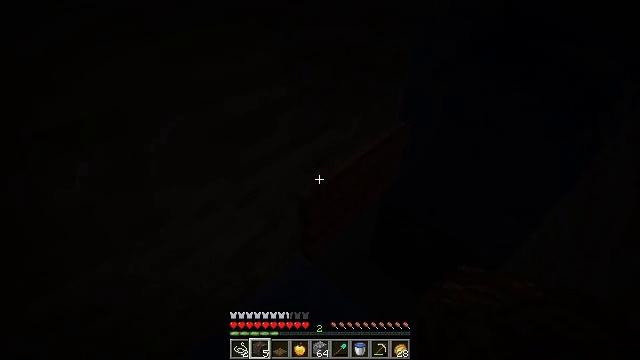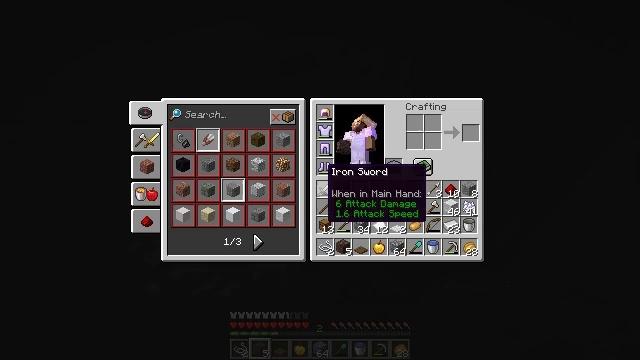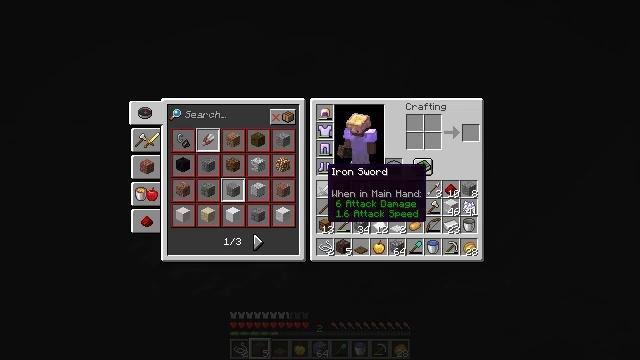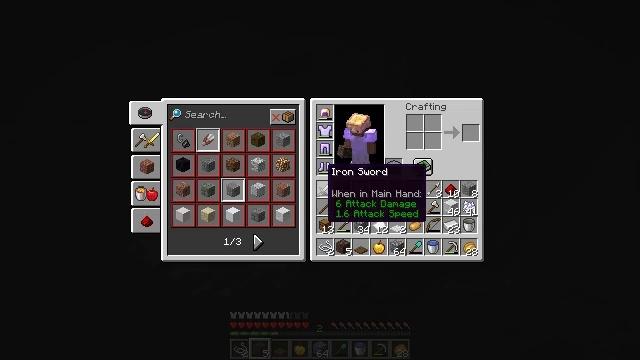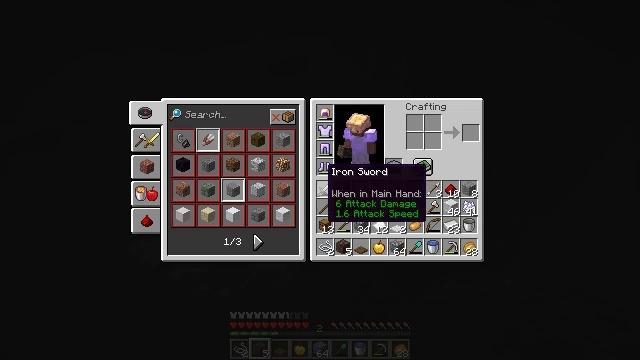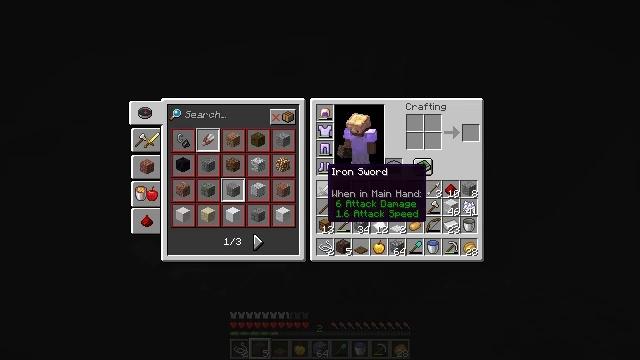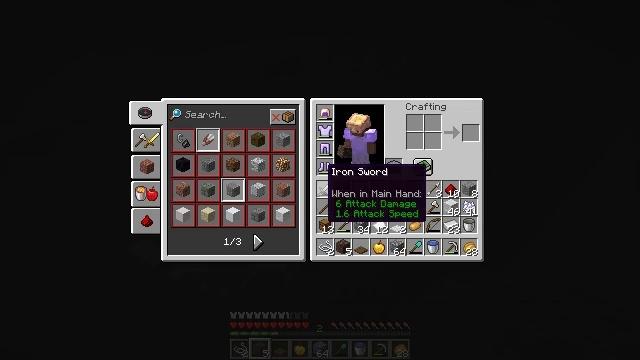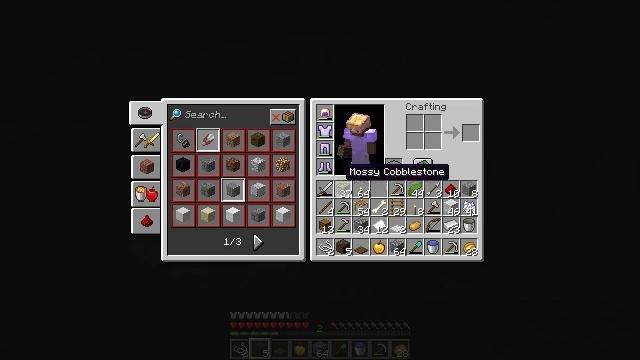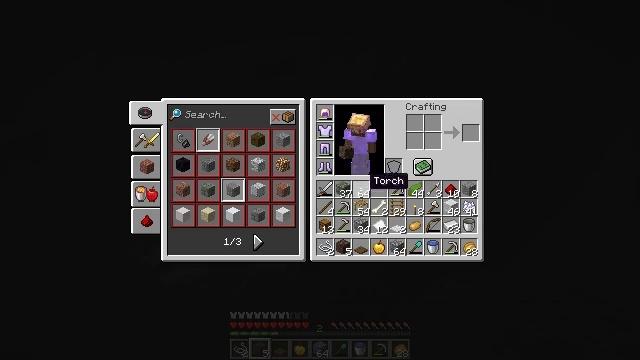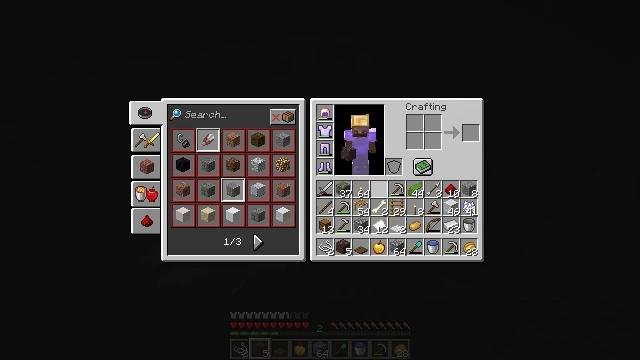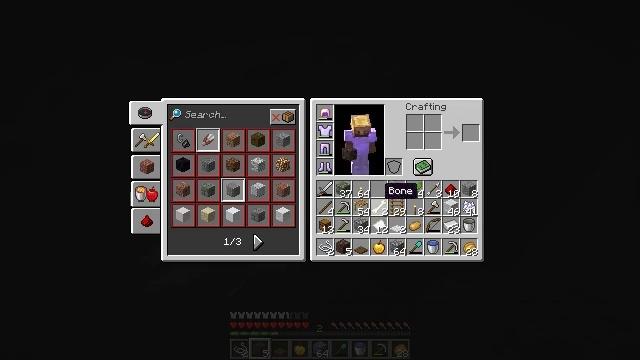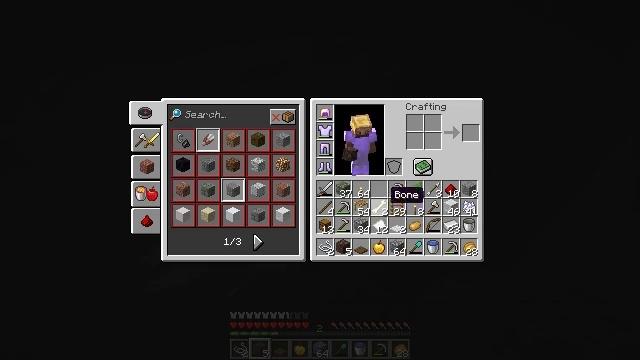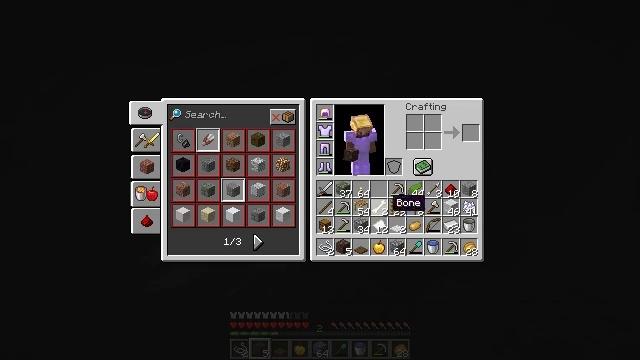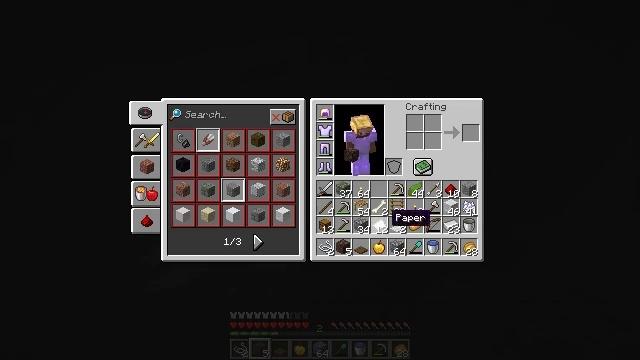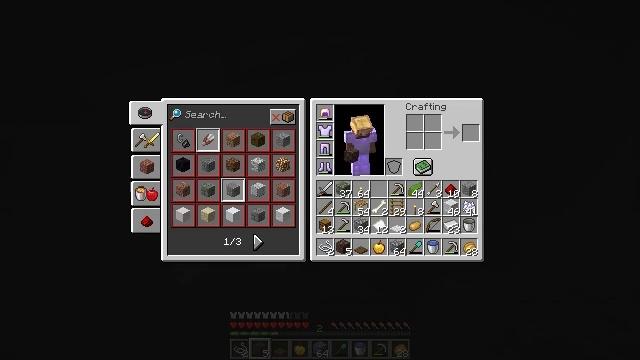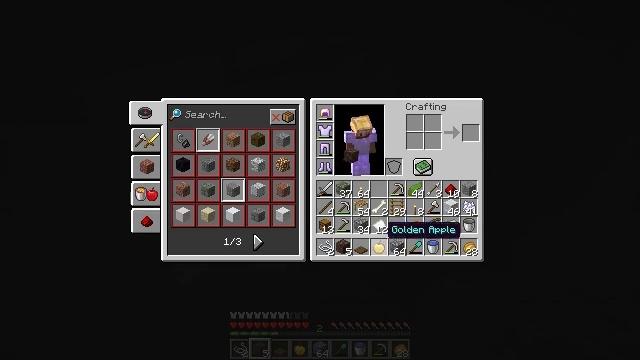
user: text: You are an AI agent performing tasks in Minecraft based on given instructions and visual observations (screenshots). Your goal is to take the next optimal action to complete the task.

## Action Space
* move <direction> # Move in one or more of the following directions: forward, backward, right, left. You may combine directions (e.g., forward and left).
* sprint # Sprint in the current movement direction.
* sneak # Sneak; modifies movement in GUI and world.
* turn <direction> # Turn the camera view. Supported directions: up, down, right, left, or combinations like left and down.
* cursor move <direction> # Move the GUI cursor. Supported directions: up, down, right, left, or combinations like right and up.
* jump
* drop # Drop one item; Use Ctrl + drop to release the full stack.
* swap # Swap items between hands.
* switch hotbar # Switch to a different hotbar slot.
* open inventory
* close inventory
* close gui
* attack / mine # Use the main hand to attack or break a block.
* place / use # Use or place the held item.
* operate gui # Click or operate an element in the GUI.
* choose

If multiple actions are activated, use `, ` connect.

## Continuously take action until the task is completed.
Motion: motion action
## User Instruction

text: Mine jungle wall sign from the wall.
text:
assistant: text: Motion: open inventory
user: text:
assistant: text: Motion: open inventory
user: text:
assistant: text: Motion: open inventory
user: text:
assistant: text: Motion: open inventory
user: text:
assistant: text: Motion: no_op
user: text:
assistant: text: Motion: no_op
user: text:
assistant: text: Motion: cursor move right
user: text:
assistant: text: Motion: cursor move right and down
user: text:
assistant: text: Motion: cursor move right
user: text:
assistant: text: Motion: cursor move right
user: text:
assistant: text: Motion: no_op
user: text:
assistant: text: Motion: cursor move down
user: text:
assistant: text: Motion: cursor move down
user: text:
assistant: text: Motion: cursor move down
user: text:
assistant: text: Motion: no_op
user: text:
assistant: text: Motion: no_op
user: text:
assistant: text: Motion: no_op
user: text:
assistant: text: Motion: no_op
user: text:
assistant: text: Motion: cursor move right
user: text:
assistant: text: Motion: no_op
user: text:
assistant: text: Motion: no_op
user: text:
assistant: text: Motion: no_op
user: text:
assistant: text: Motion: no_op
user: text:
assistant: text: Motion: no_op
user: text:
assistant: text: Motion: no_op
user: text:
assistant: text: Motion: no_op
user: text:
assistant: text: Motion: no_op
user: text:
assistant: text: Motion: cursor move right
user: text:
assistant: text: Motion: no_op
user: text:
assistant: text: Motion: no_op